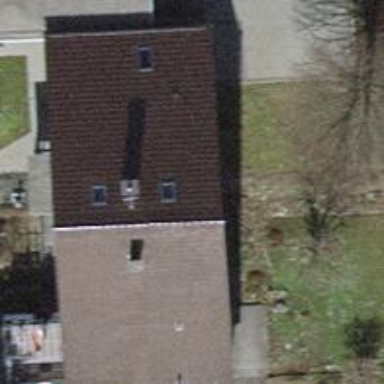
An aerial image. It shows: Semidetached house with tiled roof.